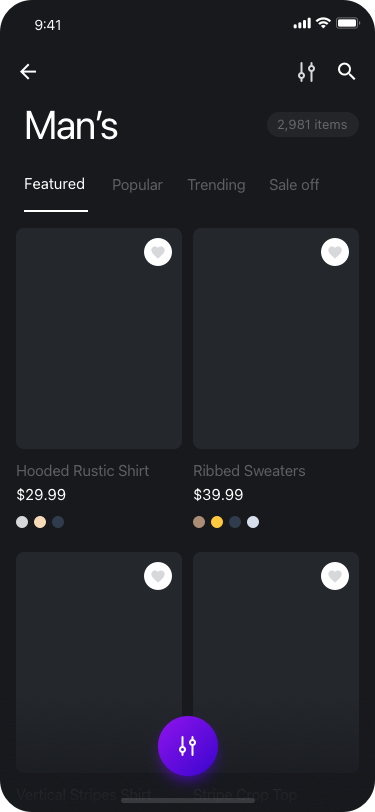
Text in this UI design:
Hooded Rustic Shirt
$29.99
Vertical Stripes Shirt
$29.99
Ribbed Sweaters
$39.99
Stripe Crop Top
$29.99
Featured
Popular
Trending
Sale off
Man’s
2,981 items